Field crop: tomato
Growth stage: 1
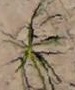
Species: cyperus